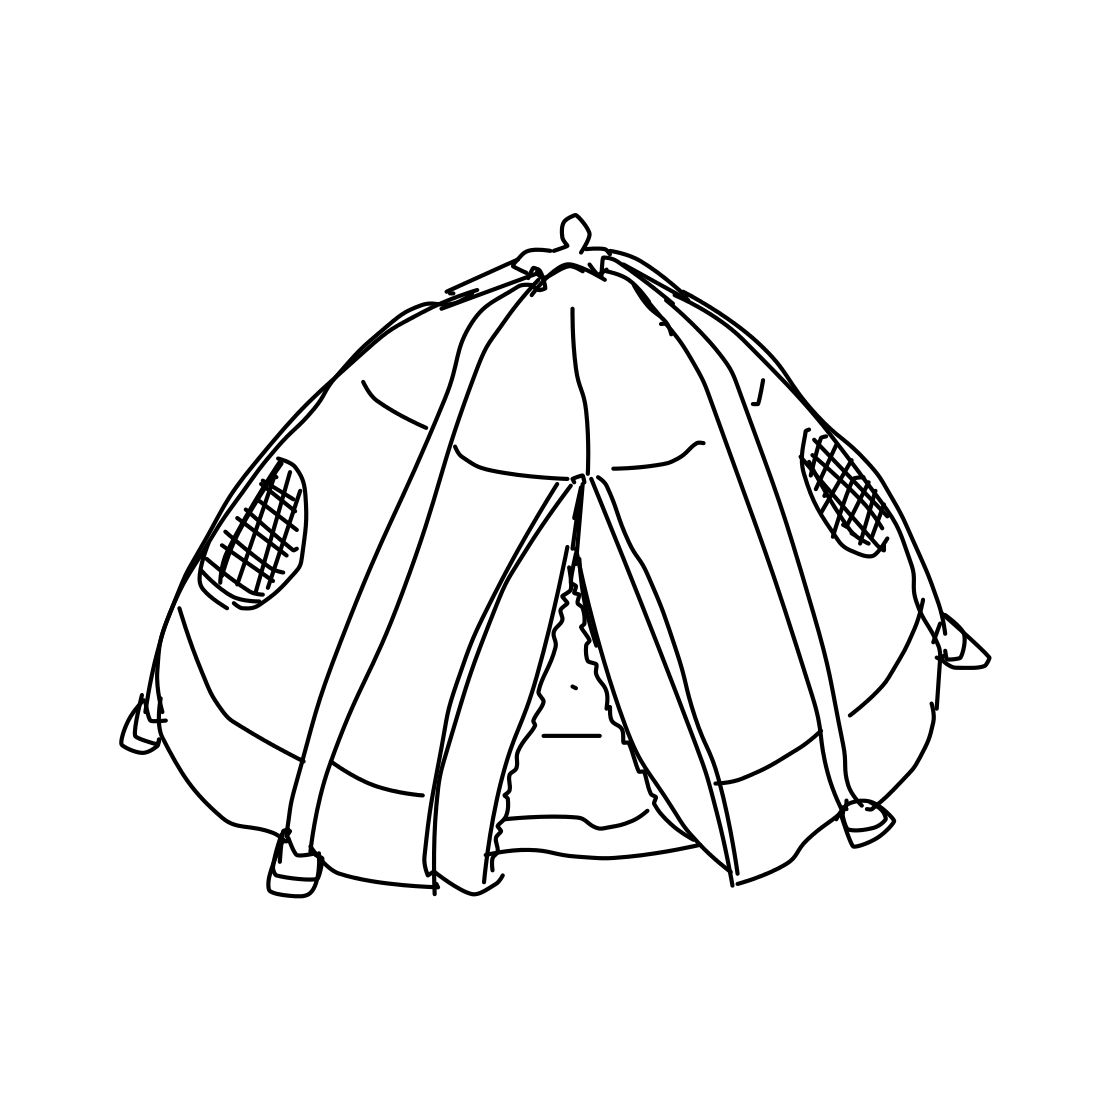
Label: tent